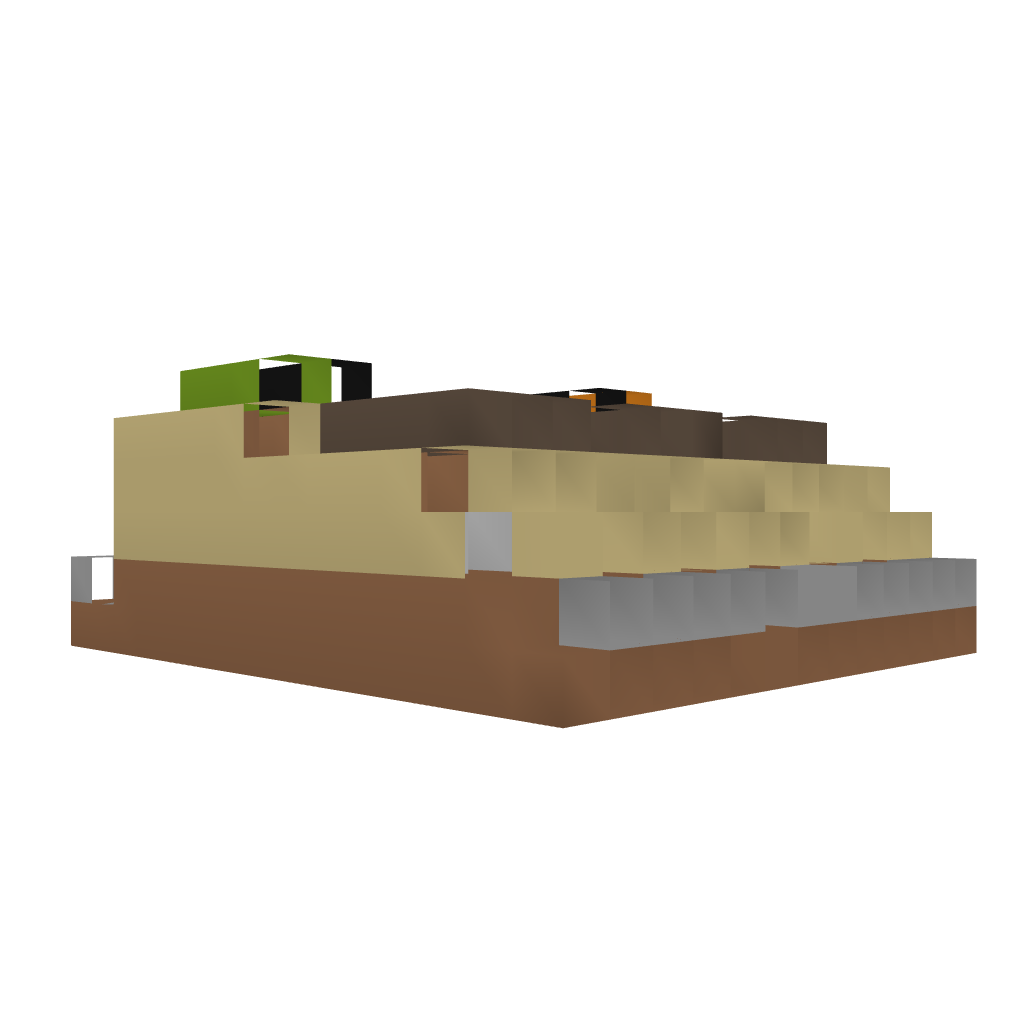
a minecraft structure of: small elevated farm